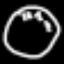
Label: clock